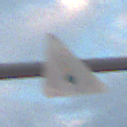
Verkehrszeichen: Lichtzeichenanlage
Umgebung: Outdoor, Nature
Tageszeit: SunriseSunset
Wetter: PartlyCloudy
Licht: Natural
Jahreszeit: NotSpecified
Kontrast: LowContrast